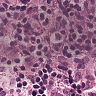
Metastatic tissue present: no